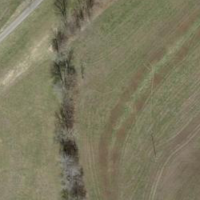
EUNIS habitat code: 24
Species observed at this site:
Campanula trachelium